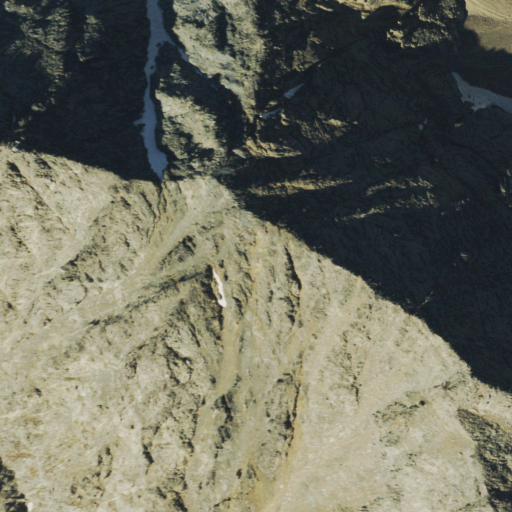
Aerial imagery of mountain in Colorado named Ice Mountain containing barren land, grassland, shrub, and snow